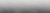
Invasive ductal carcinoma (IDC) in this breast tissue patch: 0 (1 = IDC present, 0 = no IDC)